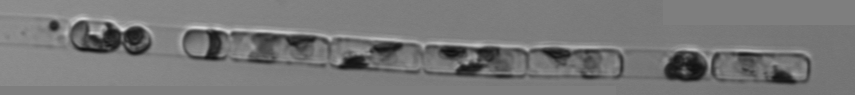
Label: Guinardia_delicatula_TAG_internal_parasite